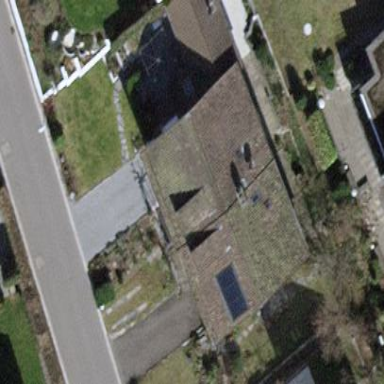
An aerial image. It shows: Semidetached house with gabled roof.